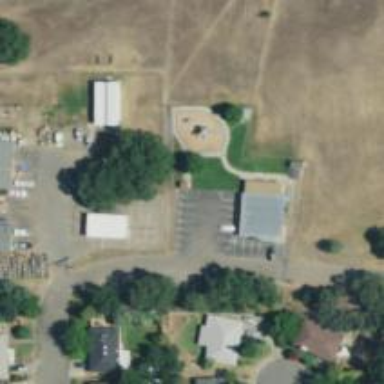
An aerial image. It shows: Kindergarten.